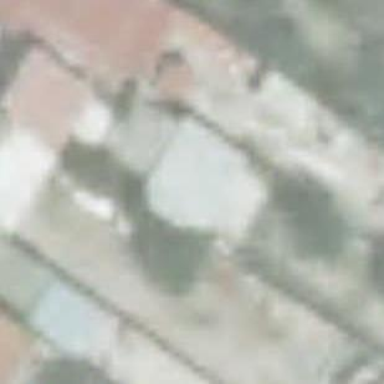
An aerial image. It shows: Residential building.